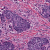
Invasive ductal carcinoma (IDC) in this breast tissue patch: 1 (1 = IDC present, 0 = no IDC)